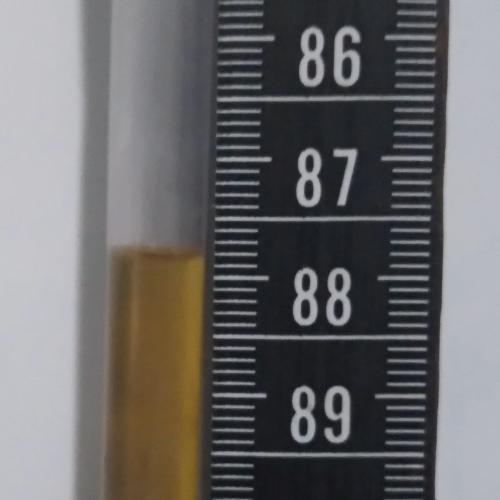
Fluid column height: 87.8 cm